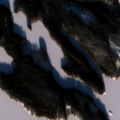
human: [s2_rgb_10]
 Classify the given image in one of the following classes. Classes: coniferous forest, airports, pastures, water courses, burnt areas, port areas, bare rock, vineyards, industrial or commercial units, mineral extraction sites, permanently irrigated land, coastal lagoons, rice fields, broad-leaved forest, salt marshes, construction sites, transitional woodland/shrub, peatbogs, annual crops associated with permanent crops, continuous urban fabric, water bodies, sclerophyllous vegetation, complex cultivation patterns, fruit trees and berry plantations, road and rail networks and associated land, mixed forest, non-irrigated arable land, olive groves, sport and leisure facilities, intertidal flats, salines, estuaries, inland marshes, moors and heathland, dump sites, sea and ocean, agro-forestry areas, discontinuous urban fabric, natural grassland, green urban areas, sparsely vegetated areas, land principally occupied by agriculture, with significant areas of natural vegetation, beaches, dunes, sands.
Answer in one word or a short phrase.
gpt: coniferous forest, water bodies